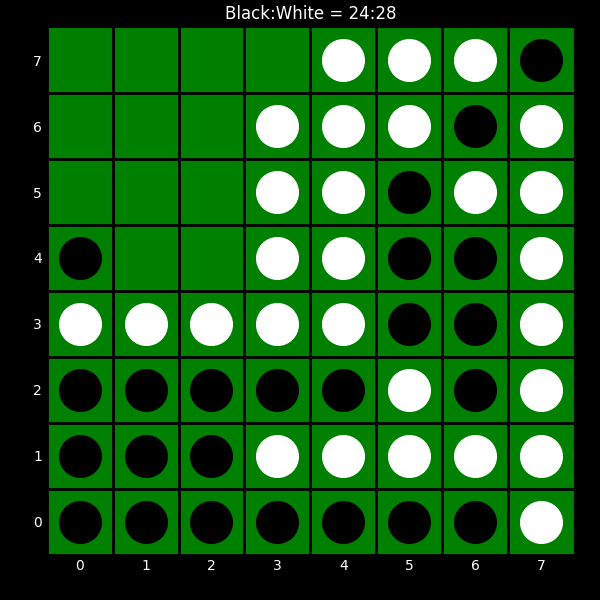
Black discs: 24
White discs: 28